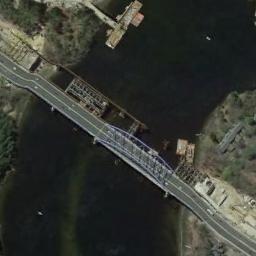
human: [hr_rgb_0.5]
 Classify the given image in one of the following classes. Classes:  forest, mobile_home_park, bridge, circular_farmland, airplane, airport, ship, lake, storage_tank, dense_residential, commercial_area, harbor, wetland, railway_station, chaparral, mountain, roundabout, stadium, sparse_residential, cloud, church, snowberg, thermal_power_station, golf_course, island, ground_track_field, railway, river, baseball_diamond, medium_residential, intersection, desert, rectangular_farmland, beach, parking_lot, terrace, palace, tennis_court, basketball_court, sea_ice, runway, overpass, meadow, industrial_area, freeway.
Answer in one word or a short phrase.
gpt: bridge